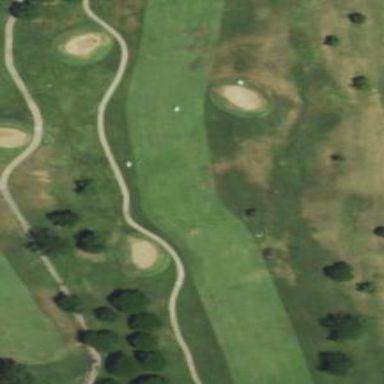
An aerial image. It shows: Grassy area designated as golf fairway.